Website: apple
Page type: account-selection
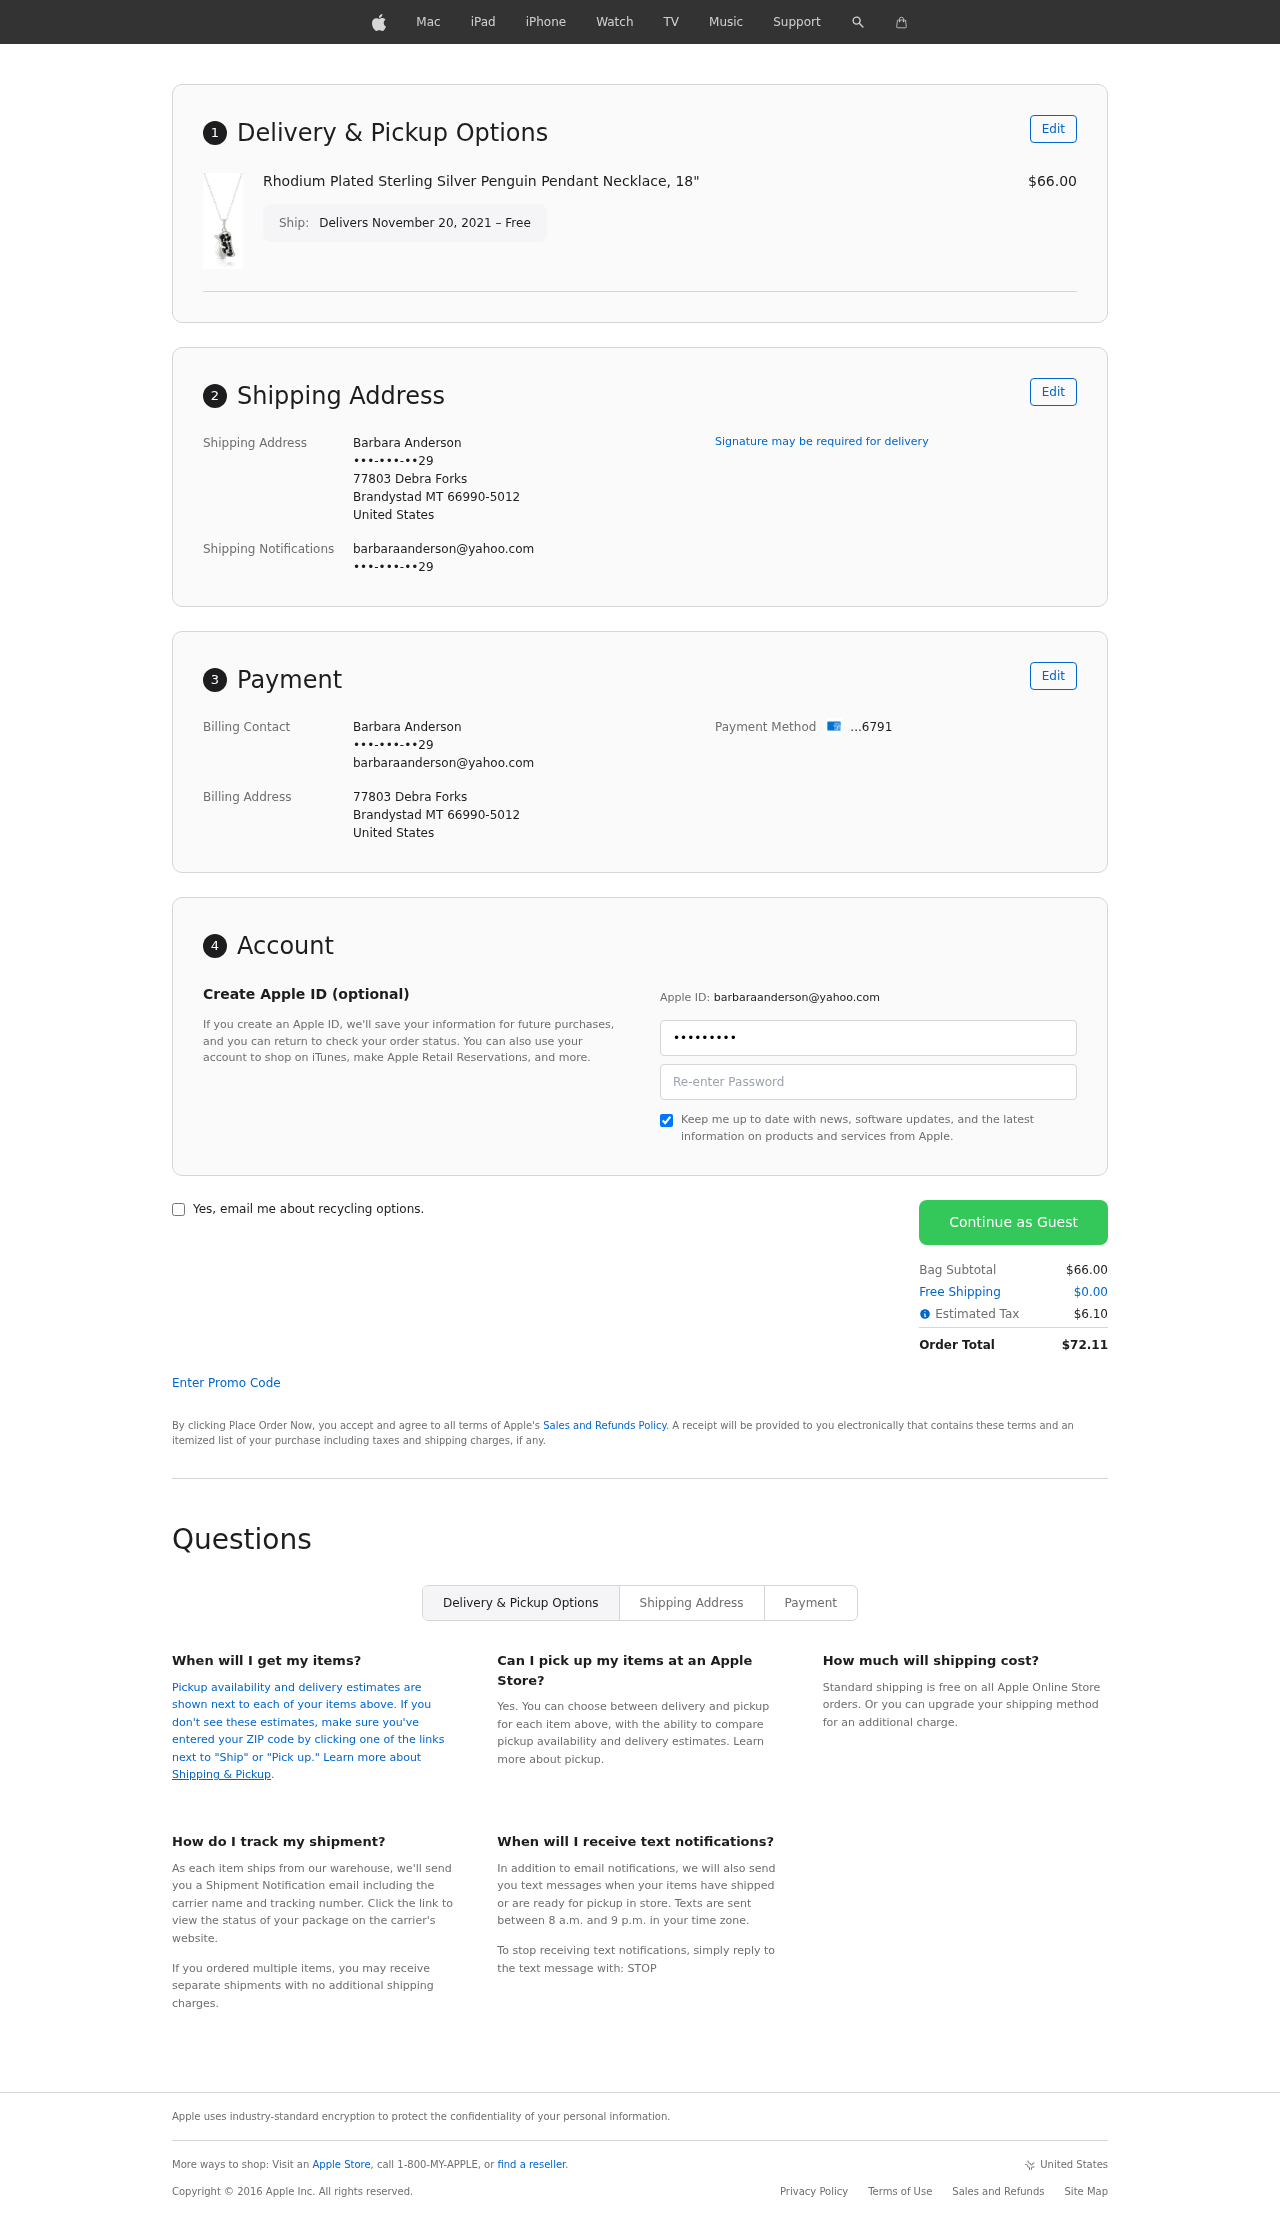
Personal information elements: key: PII_CARD_LAST4
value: ...6791
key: PII_CITY
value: Brandystad
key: PII_COUNTRY
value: United States
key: PII_EMAIL
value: barbaraanderson@yahoo.com
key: PII_FULLNAME
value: Barbara Anderson
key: PII_PHONE
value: •••-•••-••29
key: PII_POSTCODE_FULL
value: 66990-5012
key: PII_POSTCODE_FULL
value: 66990
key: PII_STATE_ABBR
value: MT
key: PII_STREET
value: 77803 Debra Forks
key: PII_PHONE2
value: •••-•••-••29
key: PII_FIRSTNAME
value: Barbara
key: PII_LASTNAME
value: Anderson
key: PII_FULLNAME2
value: Barbara Anderson
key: PII_FULLNAME3
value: Barbara Anderson
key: PII_FIRSTNAME2
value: Barbara
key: PII_FIRSTNAME3
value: Barbara
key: PII_LASTNAME2
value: Anderson
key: PII_LASTNAME3
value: Anderson
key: PII_FIRSTNAME_DERIVED
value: Barbara
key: PII_LASTNAME_DERIVED
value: Anderson
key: PII_FULLNAME_DERIVED
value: Barbara Anderson
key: PII_NAME_FULL_DERIVED
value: Barbara Anderson
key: PII_PHONE3
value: •••-•••-••29
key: PII_EMAIL2
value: barbaraanderson@yahoo.com
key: PII_EMAIL3
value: barbaraanderson@yahoo.com
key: PII_STREET2
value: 77803 Debra Forks
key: PII_POSTCODE
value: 66990
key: PII_POSTCODE_EXT
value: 5012
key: PII_POSTCODE_NUMERIC
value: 66990
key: PII_POSTCODE_EXT_NUMERIC
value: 5012
Product elements: key: PRODUCT1_NAME
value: Rhodium Plated Sterling Silver Penguin Pendant Necklace, 18"
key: PRODUCT1_PRICE
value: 66
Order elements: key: ORDER_DELIVERY_DATE
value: Delivers November 20, 2021 – Free
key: ORDER_SUBTOTAL
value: $66.00
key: ORDER_SHIPPING_COST
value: $0.00
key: ORDER_TAX
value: $6.10
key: ORDER_TOTAL
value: $72.11